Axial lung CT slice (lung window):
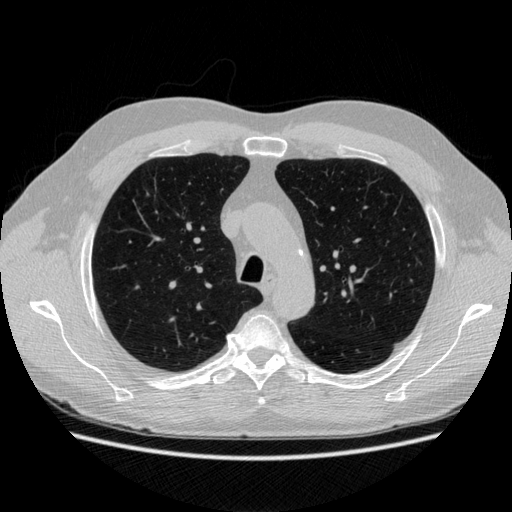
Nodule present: no